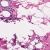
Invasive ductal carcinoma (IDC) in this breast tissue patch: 0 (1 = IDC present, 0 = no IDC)